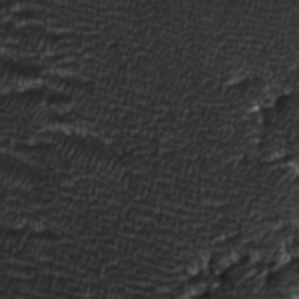
Label: frost